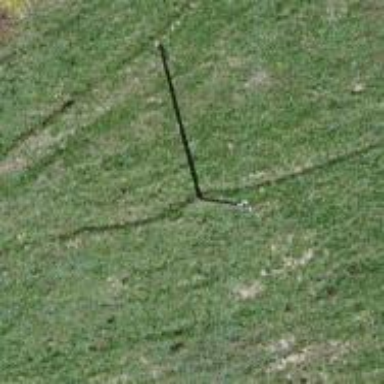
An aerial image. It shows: Power pole.